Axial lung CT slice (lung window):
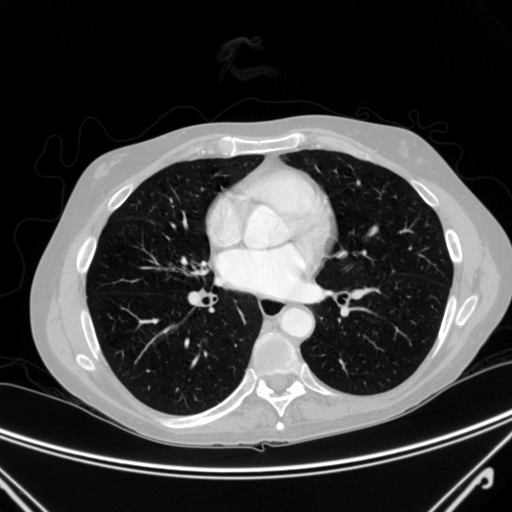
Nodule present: no